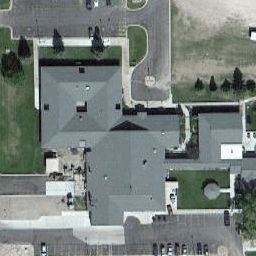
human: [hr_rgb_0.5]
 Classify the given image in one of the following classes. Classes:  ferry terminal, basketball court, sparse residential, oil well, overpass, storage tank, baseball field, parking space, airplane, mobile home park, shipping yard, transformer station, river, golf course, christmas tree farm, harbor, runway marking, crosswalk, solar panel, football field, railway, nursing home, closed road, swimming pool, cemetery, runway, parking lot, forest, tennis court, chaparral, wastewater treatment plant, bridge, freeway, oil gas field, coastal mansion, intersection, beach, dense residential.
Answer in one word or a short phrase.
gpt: nursing home